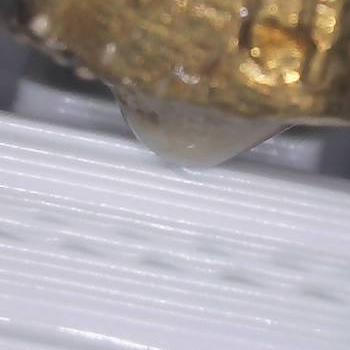
Flow rate: 112%